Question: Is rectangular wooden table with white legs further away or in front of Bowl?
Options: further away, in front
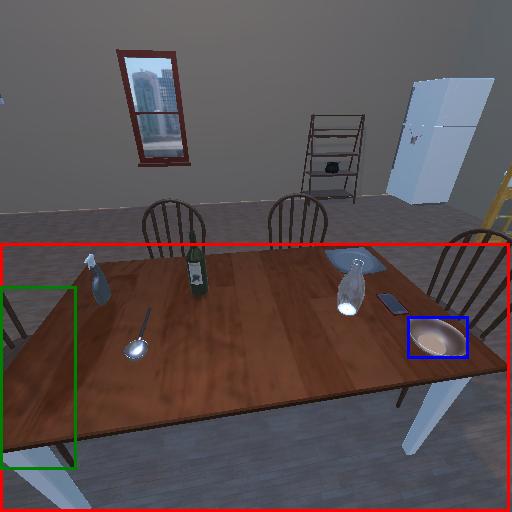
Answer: further away